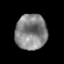
Tissue: prostate
Cell type: Epithelial cells
Senescence score: 0.3364
Nuclear area (px): 1099
Mean DAPI intensity: 132.461